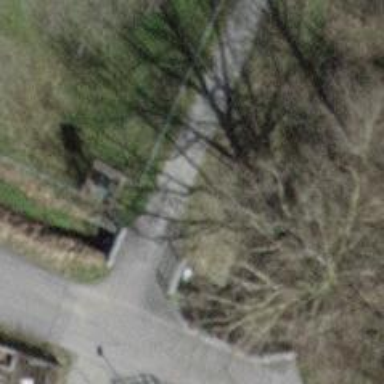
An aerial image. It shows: Gravel track road with bridge. The track is of grade3 tracktype.